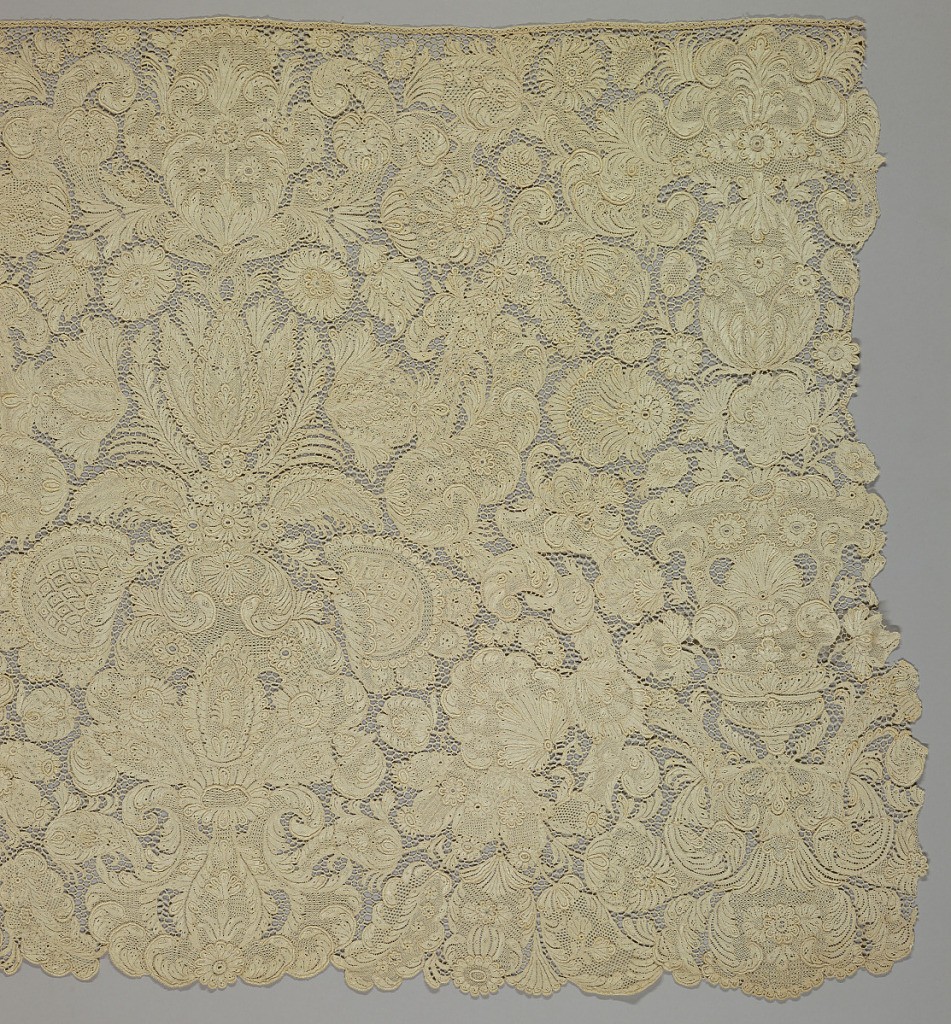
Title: Flounce
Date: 1720–30
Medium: linen Technique: needle lace
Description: Point de Sédan, with pattern showing a formal arrangement of stylized fruit, flower and leaf motifs in a great variety of stitches and joined by brides picotées.